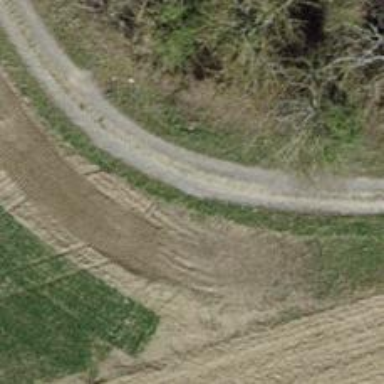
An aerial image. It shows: Gravel track with grade 3 tracktype.